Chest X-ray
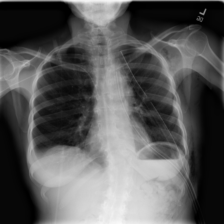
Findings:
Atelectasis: negative
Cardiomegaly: negative
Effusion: negative
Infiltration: negative
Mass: negative
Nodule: negative
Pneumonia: negative
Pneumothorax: positive
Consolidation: negative
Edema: negative
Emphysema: positive
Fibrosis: negative
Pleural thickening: negative
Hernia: negative